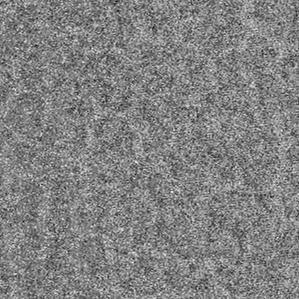
Label: frost